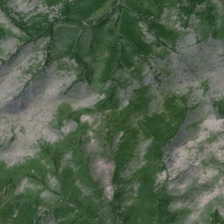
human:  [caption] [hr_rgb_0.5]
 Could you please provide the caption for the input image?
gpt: some part of the mountain is covered by vegetations while others are bare .

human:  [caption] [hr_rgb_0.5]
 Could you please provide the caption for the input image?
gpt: some part of the mountain is covered by vegetations while others are bare .

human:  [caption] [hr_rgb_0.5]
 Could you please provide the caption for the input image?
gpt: this mountain range is half green half bare .

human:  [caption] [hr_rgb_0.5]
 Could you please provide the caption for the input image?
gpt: some part of the mountain is covered by vegetations while others are bare .

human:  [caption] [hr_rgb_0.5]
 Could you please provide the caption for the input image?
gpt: it is a piece of irregular green mountains .